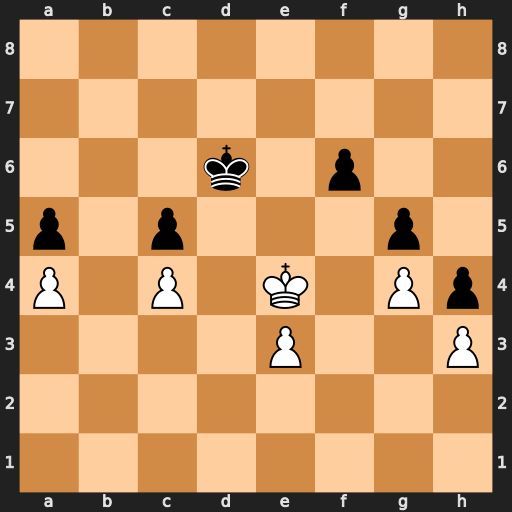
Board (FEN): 8/8/3k1p2/p1p3p1/P1P1K1Pp/4P2P/8/8
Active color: w
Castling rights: -
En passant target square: -
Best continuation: Kf5 Ke7 e4